Question:
how to hide show /hide button (edited as expand here). even i set it as empty string ,the border for the data cell shrinks as shown in image. previously i used the method '- (BOOL)outlineView:(NSOutlineView *)outlineView shouldShowOutlineCellForItem:(id)item' , it hiding the show/hide string and working perfectly. but the problem is the outlineview allows only expanding not collapsing. i want to expand only one parent at a time by clicking the corresponding parent node.
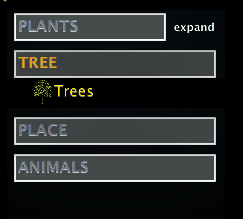
Answer: Finally solved it, <URL> helped me.
'''
- (NSRect)frameOfOutlineCellAtRow:(NSInteger)rowIndex
{
NSRect superFrame = [super frameOfOutlineCellAtRow:rowIndex];
// Return NSZeroRect if the row is a group row
if ([[self delegate] respondsToSelector:@selector(outlineView:isGroupItem:)]) {
if ([[self delegate] outlineView:self isGroupItem:[self itemAtRow:rowIndex]]) {
return NSZeroRect;
}
}
return superFrame;
}
'''